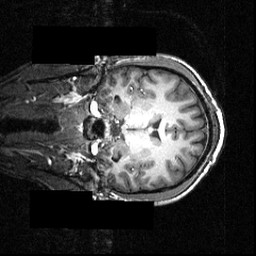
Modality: T1w
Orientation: coronal
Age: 25
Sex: male
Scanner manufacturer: siemens
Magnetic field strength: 3.951 T
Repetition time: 1.5 s
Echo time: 0.00335 s